Current action and preconditions to check: trajectory_clear

Your task: For each precondition in the list above, predict whether it will hold at this action.

Consider the current scene as observed from the mobile robot's camera, and analyze the predicted future states of all dynamic agents (e.g., people, animals, vehicles, or any moving entities) within the NEXT SECOND.

IMPORTANT: Only answer "very likely" if you are absolutely certain—based on strong, clear evidence—that a dynamic agent will violate the precondition in the predicted future state. Do NOT answer "very likely" for unlikely, ambiguous, or low-probability risks.

Ask yourself for each precondition: Is there a high probability, with clear and convincing evidence, that the predicted future states of any dynamic agent will interfere with the predicted future state of the currently executing action within the NEXT SECOND, causing that precondition to fail?

Assess the risk level based on these predictions. Use "likely" or "very likely" if motions create a clear risk of interference.

Use "neutral" or "improbable" if agents are nearby but their predicted paths are clearly diverging or non-conflicting.

Failure Risk Categories: "very improbable", "improbable", "neutral", "likely", "very likely"

Answer Format: Output ONLY the probability_of_failure value from these categories: "very improbable", "improbable", "neutral", "likely", "very likely"

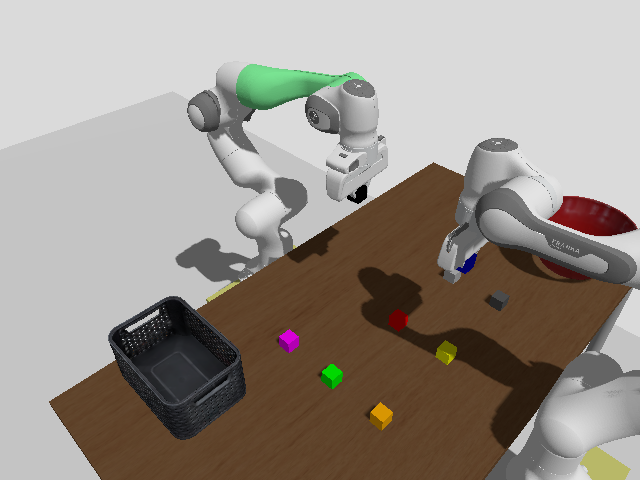

Answer: very improbable